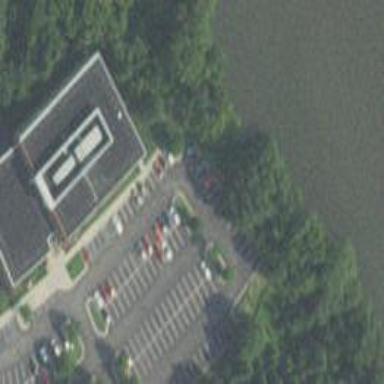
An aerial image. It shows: Commercial building.